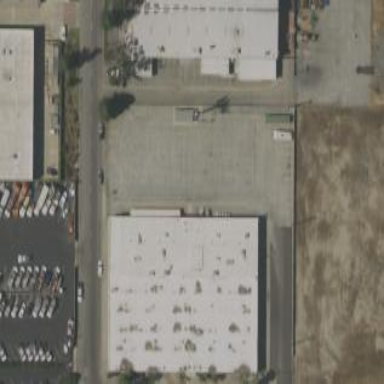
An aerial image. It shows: Industrial building.